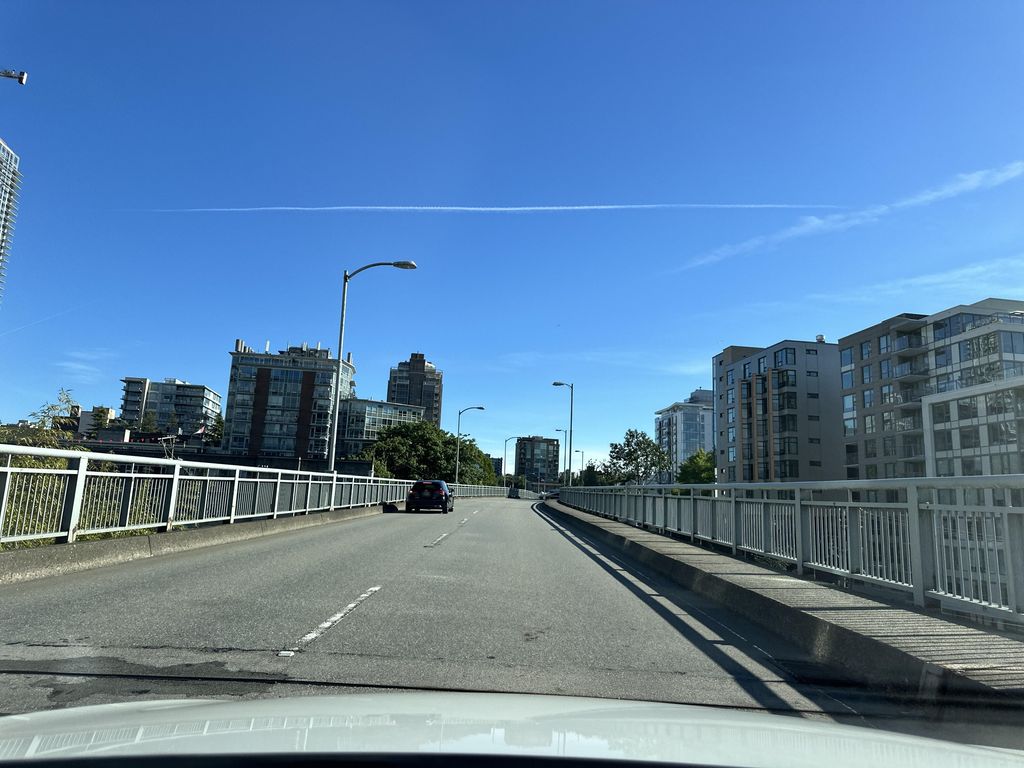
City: vancouver